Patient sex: F
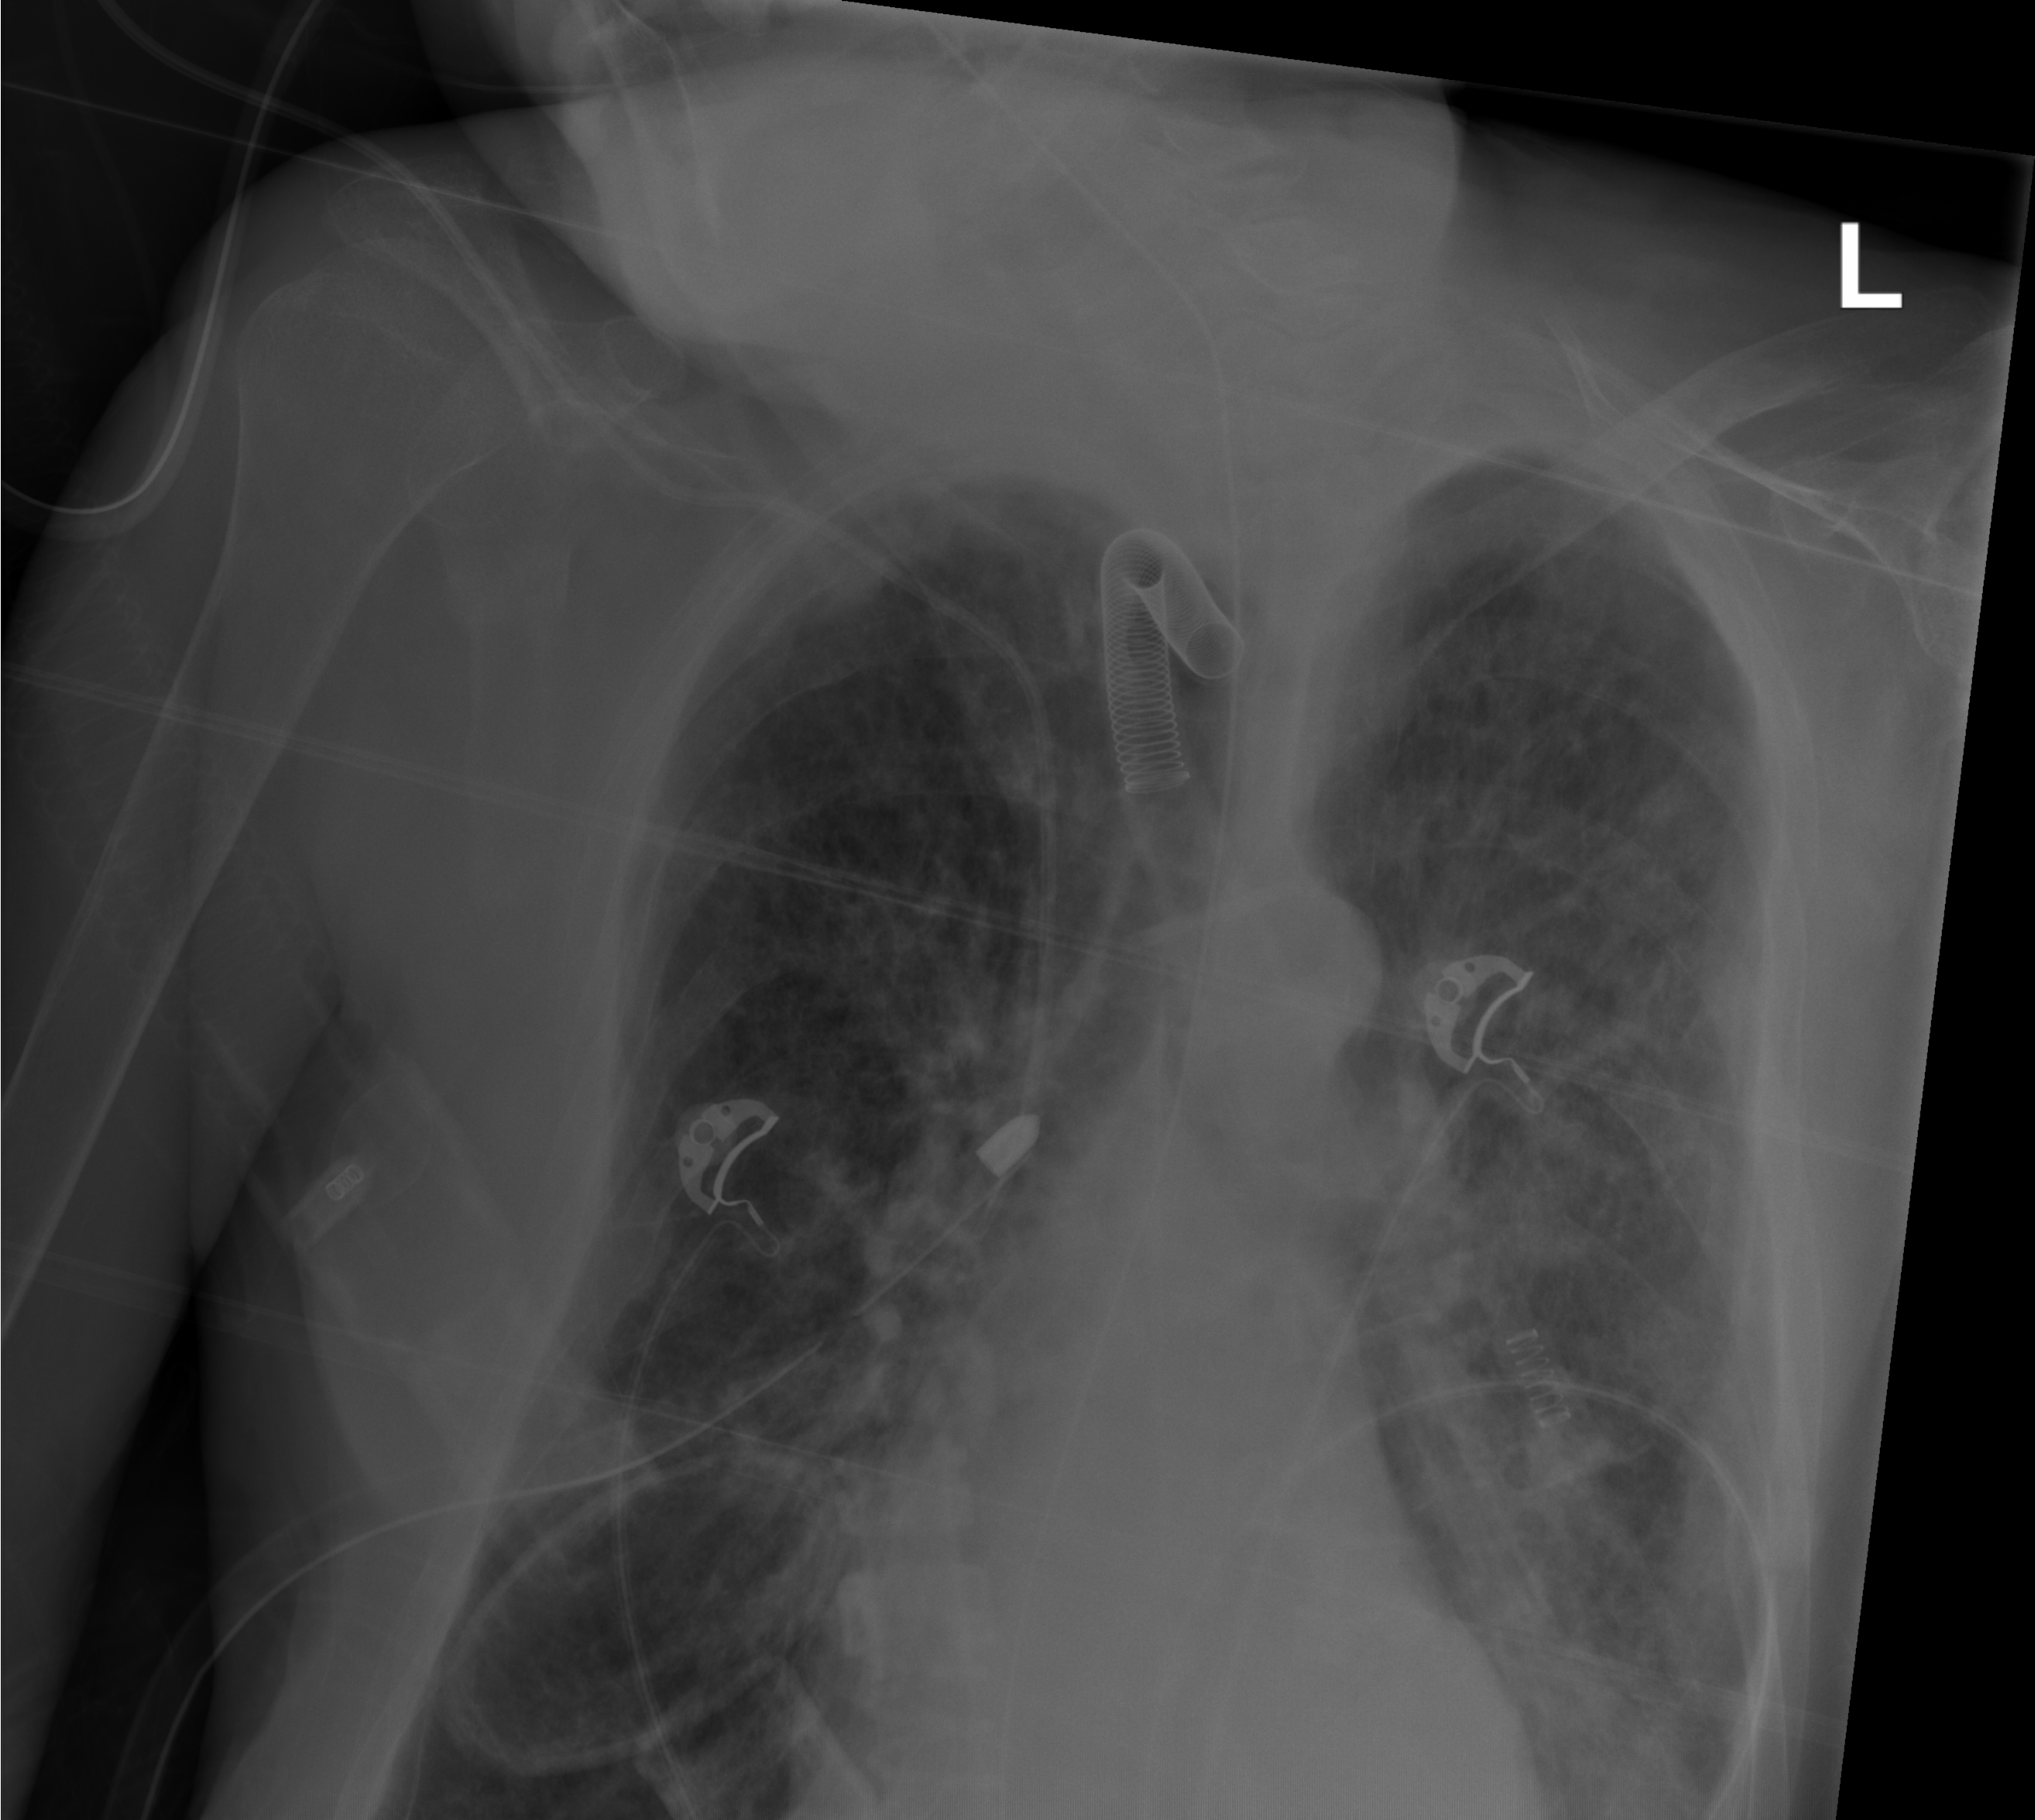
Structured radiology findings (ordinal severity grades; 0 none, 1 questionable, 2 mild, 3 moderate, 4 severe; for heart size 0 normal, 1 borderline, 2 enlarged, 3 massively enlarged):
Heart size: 0
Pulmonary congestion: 2
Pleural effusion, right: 0
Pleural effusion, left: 1
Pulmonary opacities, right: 0
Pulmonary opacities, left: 2
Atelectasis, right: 0
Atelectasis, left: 2